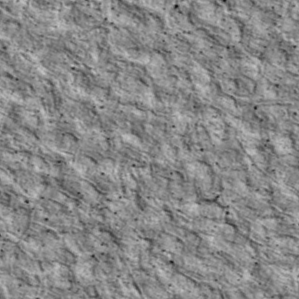
Label: non_frost